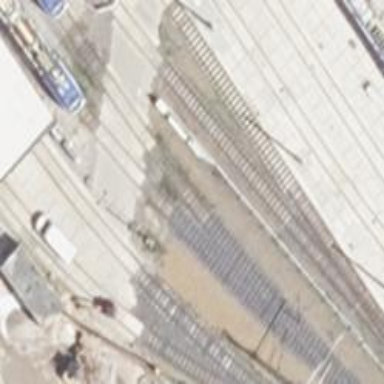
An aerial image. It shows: Railway yard used for servicing trains.